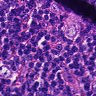
Metastatic tissue present: yes